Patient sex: F
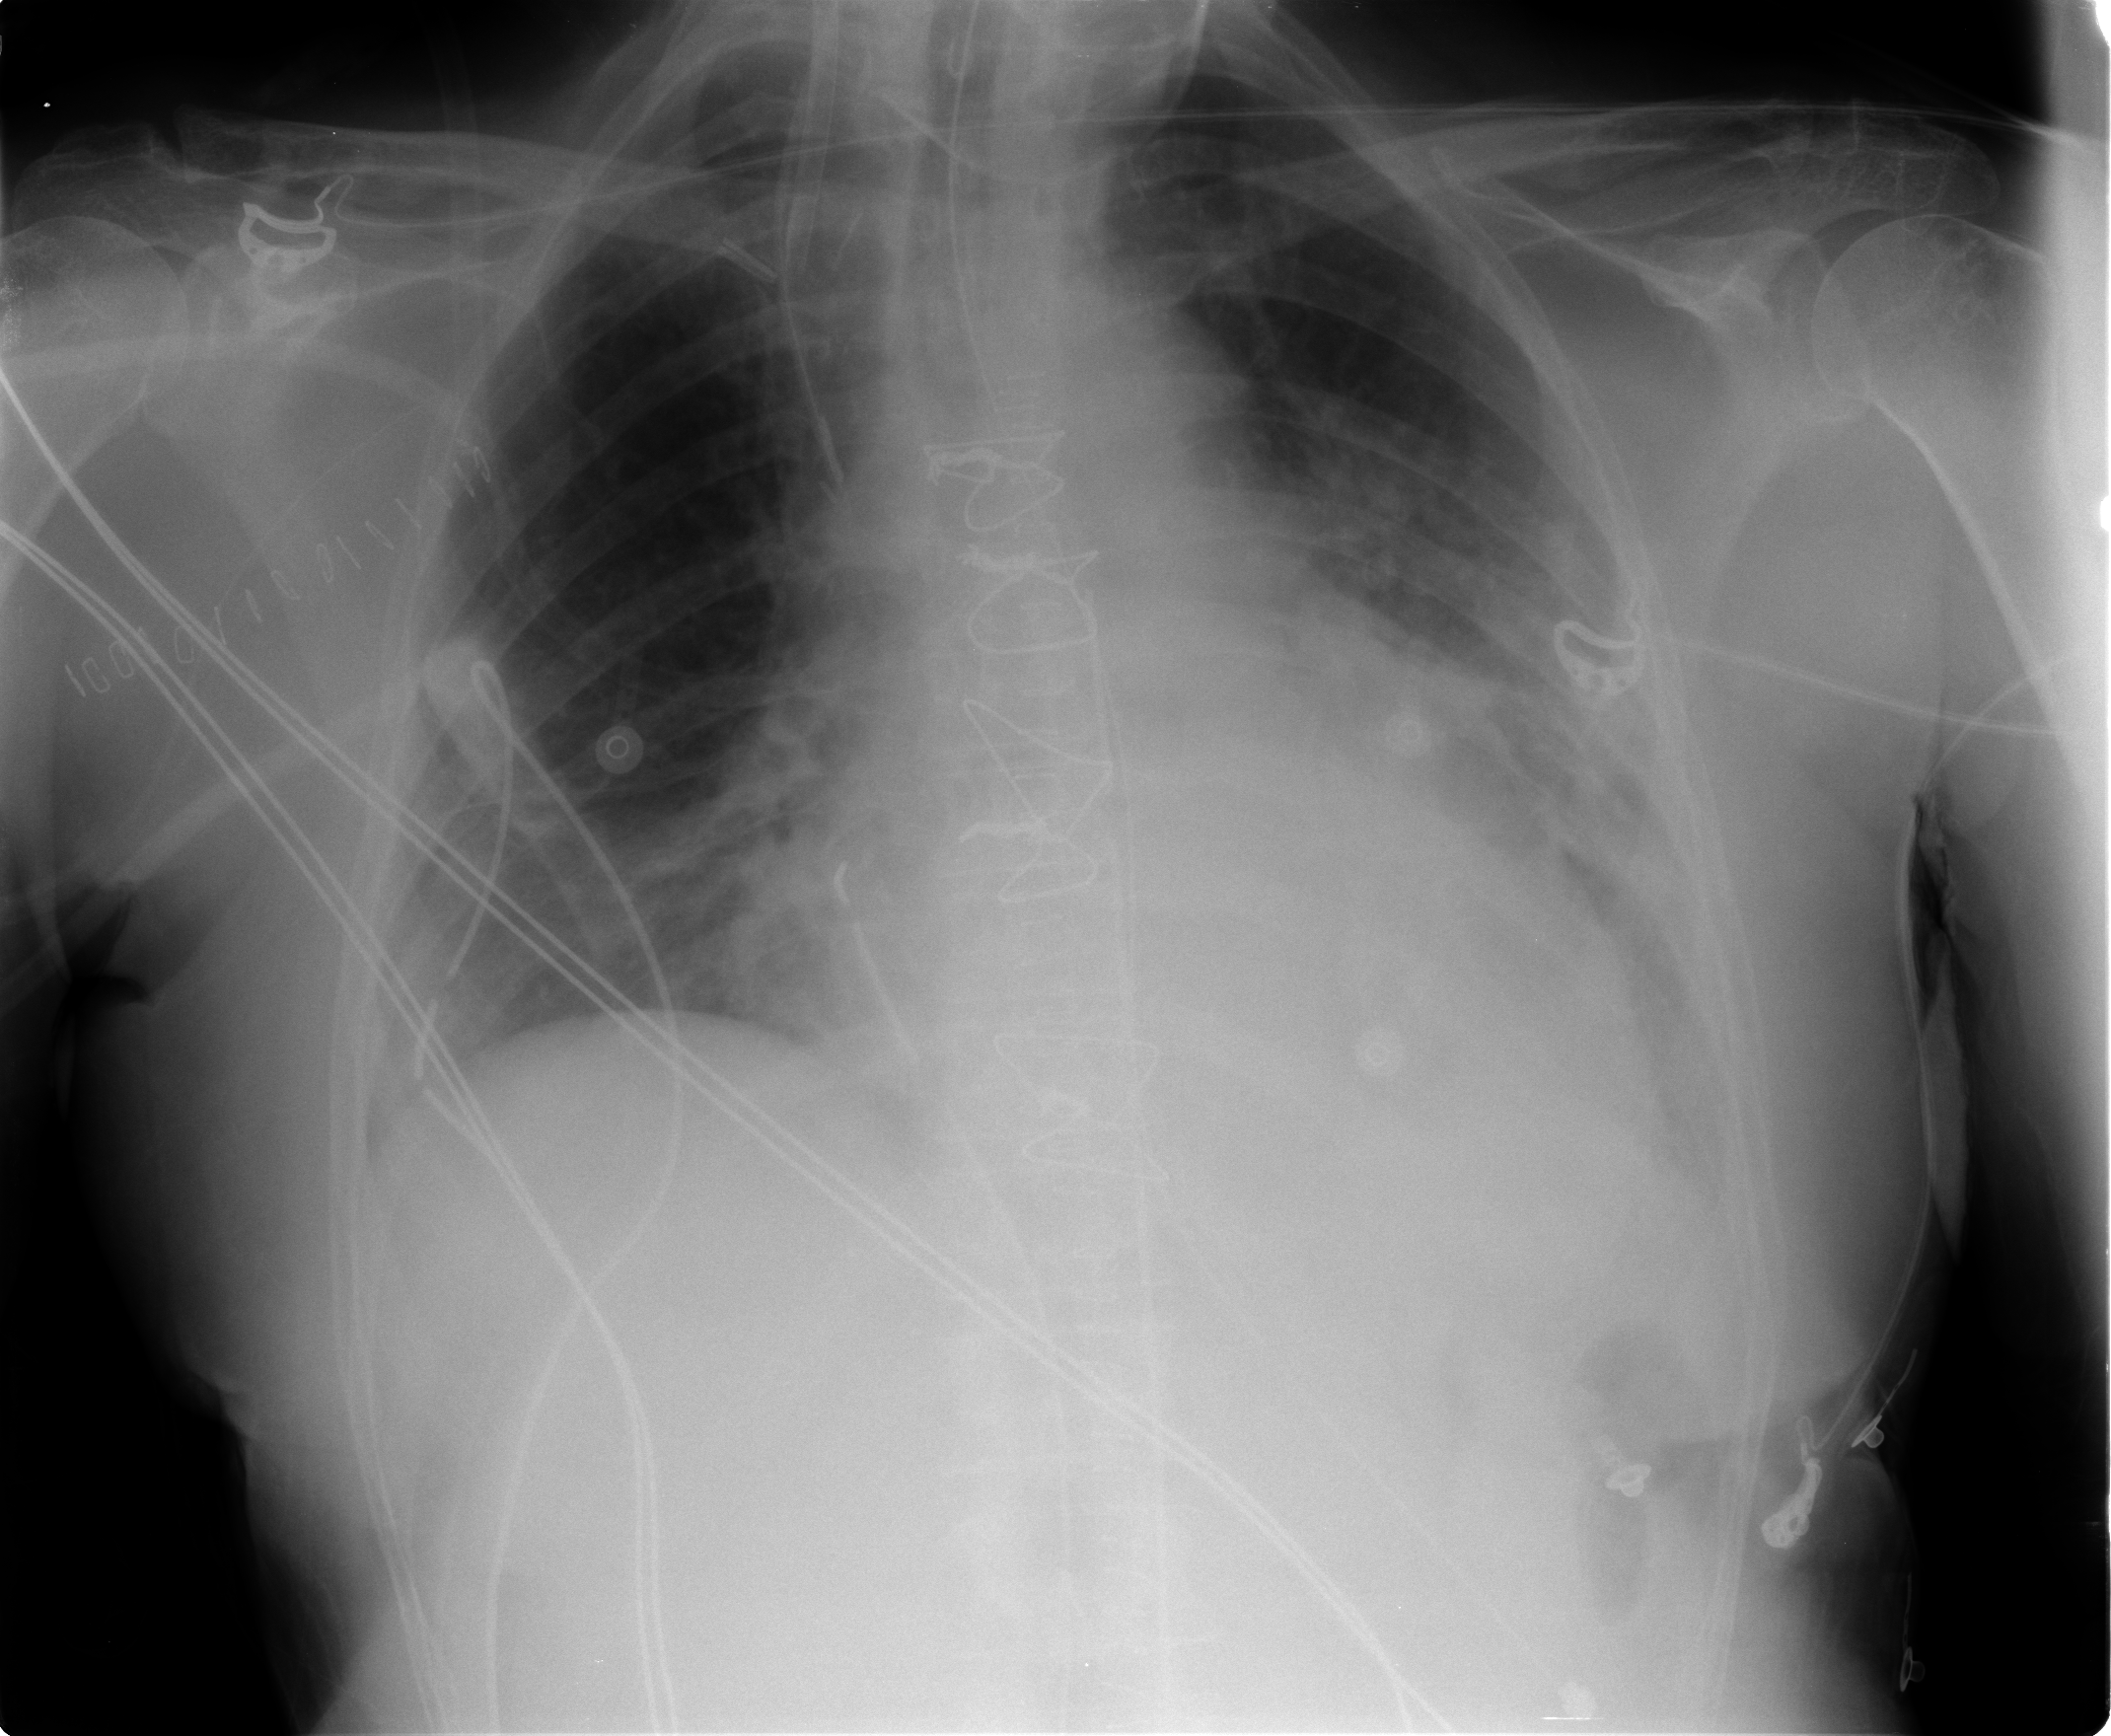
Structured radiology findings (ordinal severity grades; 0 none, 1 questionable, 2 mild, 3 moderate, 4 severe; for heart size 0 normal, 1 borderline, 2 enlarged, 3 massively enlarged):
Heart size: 0
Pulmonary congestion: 2
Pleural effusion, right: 0
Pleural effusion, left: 0
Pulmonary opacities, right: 2
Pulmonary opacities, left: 2
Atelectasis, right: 2
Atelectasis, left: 2